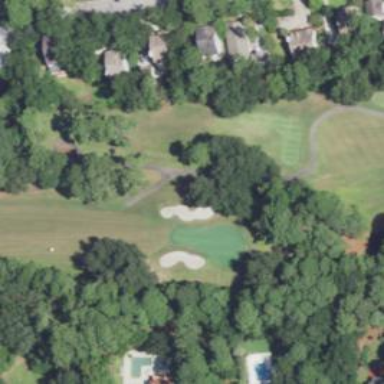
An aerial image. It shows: Path used for both walking and golf.